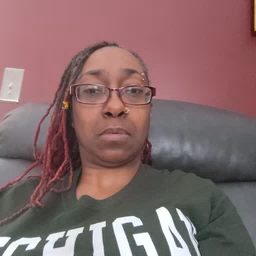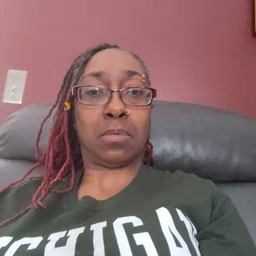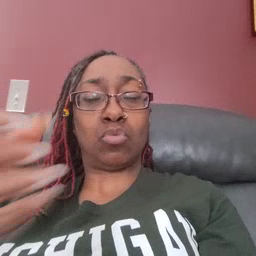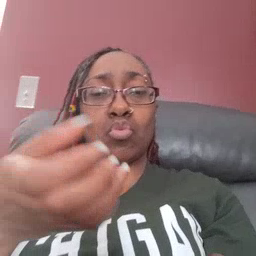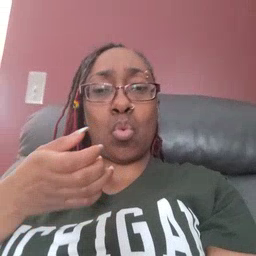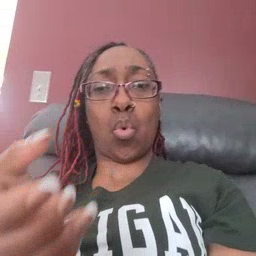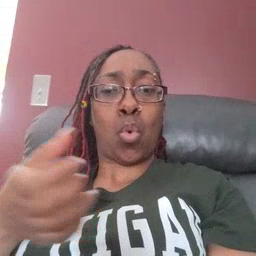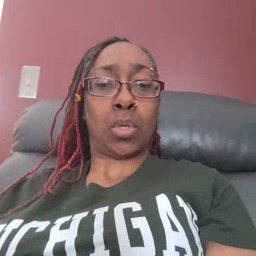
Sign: drawer